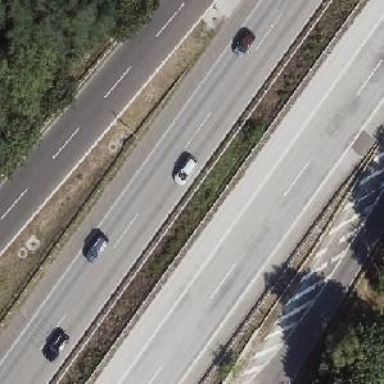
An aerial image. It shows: Motorway.